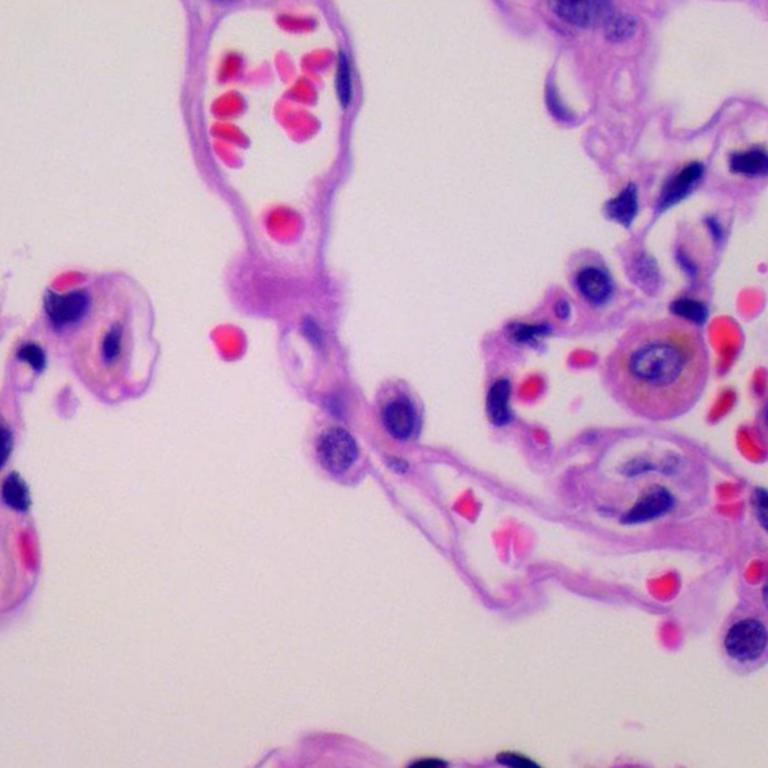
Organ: lung
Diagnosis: benign